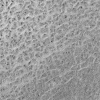
Atmospheric dust classification: not_dusty